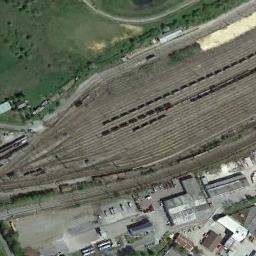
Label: railway_station